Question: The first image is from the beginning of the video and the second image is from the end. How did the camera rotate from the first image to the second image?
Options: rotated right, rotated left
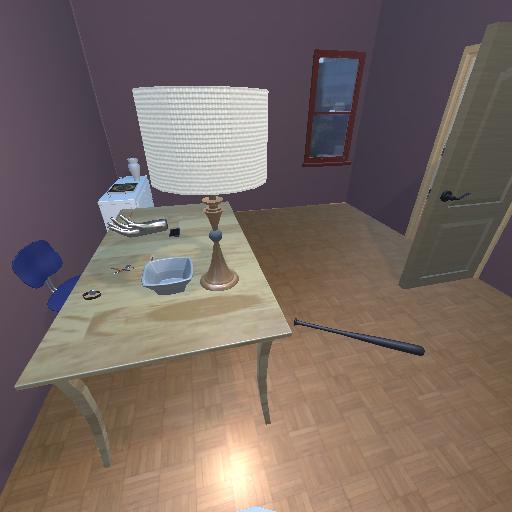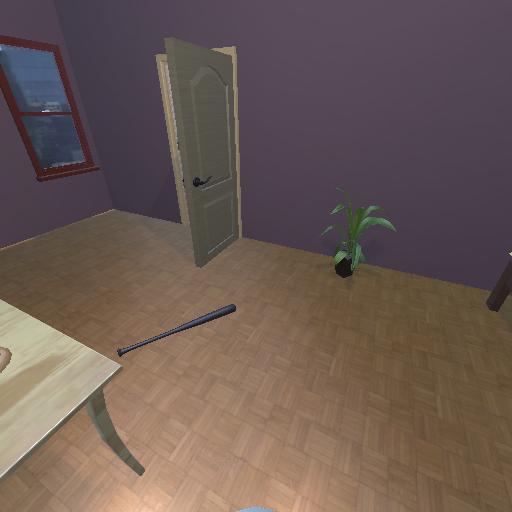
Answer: rotated right